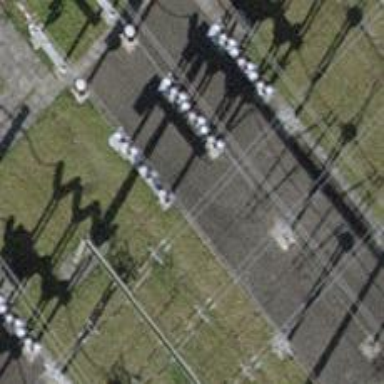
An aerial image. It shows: Bay for power line.